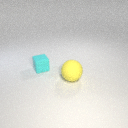
large yellow rubber sphere in front of small cyan rubber cube